Question: Following this <URL>, I'm trying to implement OpenGraph stories in Android application, with Facebook SDK 4.0.
I have read a lot of Facebook documentation, and understand (in theory) how OpenGraph stories should work. But the main problem, that I can't implement it in SDK 4.0, because all code samples in tutorials and documentation are referred to the old SDK's methods. And all my attempts to make it work (change Actions, Objects) have failed.
Here's my code (according to the <URL>
):
'''
// Create an object
ShareOpenGraphObject object = new ShareOpenGraphObject.Builder()
.putString("og:type", "books.book")
.putString("og:title", "A Game of Thrones")
.putString("og:description", "In the frozen wastes to the north of Winterfell, sinister and supernatural forces are mustering.")
.putString("books:isbn", "0-553-57340-3")
.build();
// Create an action
ShareOpenGraphAction action = new ShareOpenGraphAction.Builder()
.setActionType("books.reads")
.putObject("books:book", object)
.build();
// Create the content
ShareOpenGraphContent content = new ShareOpenGraphContent.Builder()
.setPreviewPropertyName("books:book")
.setAction(action)
.build();
ShareButton shareButton = (ShareButton)findViewById(R.id.shareButton);
shareButton.setShareContent(content);
shareButton.registerCallback(callbackManager, new FacebookCallback<Sharer.Result>() {
@Override
public void onSuccess(Result result) {
Log.i(TAG, "SHARING SUCCESS!");
}
@Override
public void onError(FacebookException error) {
Log.e(TAG, "SHARING ERROR! - " + error.getMessage());
}
@Override
public void onCancel() {
Log.w(TAG, "SHARING CANCEL!");
}
});
'''
And what I'm getting (with all my attempts):

> Action Requires At Least One Reference: The action you're trying to
publish is invalid because it does not specify any reference objects.
At least one of the following properties must be specified: book.
Please, can you explain, how to correct use OpenGraph in FB SDK 4.0, and correct use 'Objects' with 'Actions' using SDK 4.0 methods.
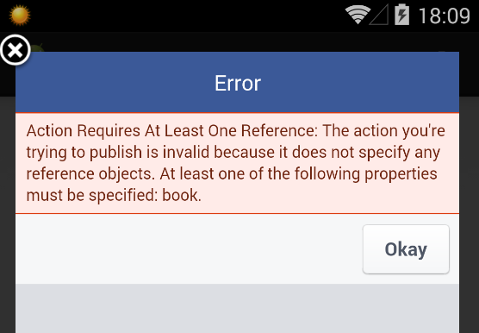
Answer: There was a bug with the webview version of the dialog that's been fixed. You need to make one small change to your code, I will update our docs as well:
'''
// Create an action
ShareOpenGraphAction action = new ShareOpenGraphAction.Builder()
.setActionType("books.reads")
.putObject("book", object) // <--- don't namespace the object on the action
.build();
// Create the content
ShareOpenGraphContent content = new ShareOpenGraphContent.Builder()
.setPreviewPropertyName("book") // <--- don't namespace the preview property
.setAction(action)
.build();
'''